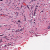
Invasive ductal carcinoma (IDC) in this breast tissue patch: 1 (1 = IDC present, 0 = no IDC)